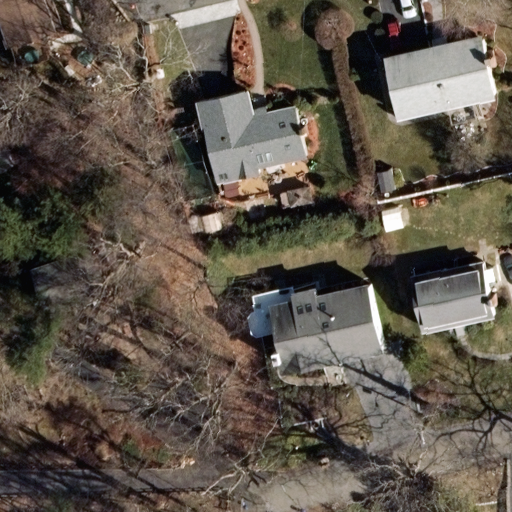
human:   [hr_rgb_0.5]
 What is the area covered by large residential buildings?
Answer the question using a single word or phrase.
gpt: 0m2

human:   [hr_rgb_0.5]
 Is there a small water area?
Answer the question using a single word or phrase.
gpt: no

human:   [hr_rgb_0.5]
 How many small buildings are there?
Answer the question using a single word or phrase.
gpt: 1

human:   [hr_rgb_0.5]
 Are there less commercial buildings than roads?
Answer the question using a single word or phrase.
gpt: yes

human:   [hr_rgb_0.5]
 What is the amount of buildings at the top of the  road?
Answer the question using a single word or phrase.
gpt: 5

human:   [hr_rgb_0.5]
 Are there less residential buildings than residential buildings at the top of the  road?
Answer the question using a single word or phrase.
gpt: no

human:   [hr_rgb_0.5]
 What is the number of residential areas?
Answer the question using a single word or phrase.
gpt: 0

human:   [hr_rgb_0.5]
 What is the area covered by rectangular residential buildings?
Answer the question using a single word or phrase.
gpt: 480m2

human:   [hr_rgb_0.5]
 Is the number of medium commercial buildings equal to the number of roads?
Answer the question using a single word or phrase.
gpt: no

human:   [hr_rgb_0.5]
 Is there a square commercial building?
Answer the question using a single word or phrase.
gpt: no

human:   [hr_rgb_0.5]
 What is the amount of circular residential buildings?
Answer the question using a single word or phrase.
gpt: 0

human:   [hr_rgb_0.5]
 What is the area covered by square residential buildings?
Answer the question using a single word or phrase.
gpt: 0m2

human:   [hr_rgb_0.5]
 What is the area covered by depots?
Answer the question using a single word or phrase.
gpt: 0m2

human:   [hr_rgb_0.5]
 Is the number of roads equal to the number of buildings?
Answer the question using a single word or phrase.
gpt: no

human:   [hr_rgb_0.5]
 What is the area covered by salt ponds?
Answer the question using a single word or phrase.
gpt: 0m2

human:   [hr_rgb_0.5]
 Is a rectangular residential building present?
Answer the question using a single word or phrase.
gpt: yes

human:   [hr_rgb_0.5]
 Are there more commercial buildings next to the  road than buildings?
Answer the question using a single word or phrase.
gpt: no

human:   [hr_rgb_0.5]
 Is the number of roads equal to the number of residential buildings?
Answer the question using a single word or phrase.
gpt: no

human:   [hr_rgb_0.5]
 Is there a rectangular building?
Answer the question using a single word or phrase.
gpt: yes

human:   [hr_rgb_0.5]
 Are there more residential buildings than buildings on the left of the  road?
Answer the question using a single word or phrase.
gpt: yes

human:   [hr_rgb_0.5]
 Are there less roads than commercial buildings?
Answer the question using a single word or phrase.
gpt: no

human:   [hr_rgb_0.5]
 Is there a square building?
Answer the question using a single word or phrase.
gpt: no

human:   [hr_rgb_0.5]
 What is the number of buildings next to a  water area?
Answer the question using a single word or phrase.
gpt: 0

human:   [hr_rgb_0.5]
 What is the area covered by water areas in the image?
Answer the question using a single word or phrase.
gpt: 0m2

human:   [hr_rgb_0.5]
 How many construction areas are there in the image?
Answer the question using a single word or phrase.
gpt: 0

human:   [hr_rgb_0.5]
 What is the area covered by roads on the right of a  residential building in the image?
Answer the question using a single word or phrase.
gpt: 0m2

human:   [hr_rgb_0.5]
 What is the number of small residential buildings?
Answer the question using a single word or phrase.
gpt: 1

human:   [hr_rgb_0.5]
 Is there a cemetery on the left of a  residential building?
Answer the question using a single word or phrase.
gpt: no

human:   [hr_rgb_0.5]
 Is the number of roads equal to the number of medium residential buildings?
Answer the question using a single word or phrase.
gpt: no

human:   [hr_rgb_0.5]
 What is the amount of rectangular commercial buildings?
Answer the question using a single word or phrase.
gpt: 0

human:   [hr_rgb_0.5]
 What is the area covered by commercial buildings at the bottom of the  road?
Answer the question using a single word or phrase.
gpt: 0m2

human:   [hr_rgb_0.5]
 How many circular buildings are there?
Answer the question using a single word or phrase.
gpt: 0

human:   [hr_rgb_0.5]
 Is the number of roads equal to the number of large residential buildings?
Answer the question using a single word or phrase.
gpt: no

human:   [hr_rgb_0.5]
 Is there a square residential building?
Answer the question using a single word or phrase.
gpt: no

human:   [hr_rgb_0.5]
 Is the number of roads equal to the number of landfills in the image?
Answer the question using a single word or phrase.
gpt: no

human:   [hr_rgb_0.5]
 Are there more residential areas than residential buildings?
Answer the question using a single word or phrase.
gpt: no